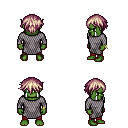
a pixel art fantasy rpg character, male body template, orc, green skin, chain mail, red pants, white blonde short bangs hairstyle, bracelets, four views (front, back, left, right), 2x2 character sprite sheet, small pixel art, hard edges, no anti-aliasing